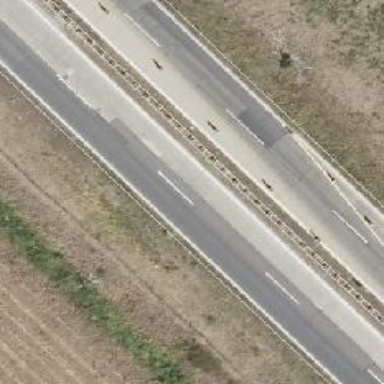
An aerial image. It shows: Asphalt motorway.